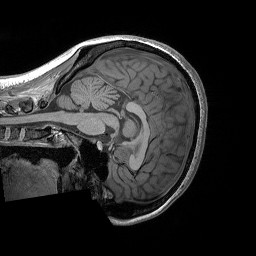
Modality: T1w
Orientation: sagittal
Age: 22
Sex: female
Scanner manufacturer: siemens
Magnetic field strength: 3 T
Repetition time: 1.9 s
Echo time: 0.00302 s